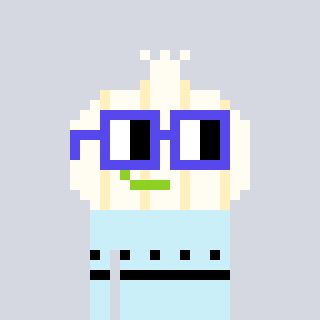
a pixel art character with square blue glasses, a garlic-shaped head and a cold-colored body on a cool background